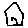
Label: house